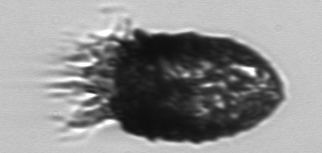
Label: Stenosemella_pacifica